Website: crate-barrel
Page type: account-selection
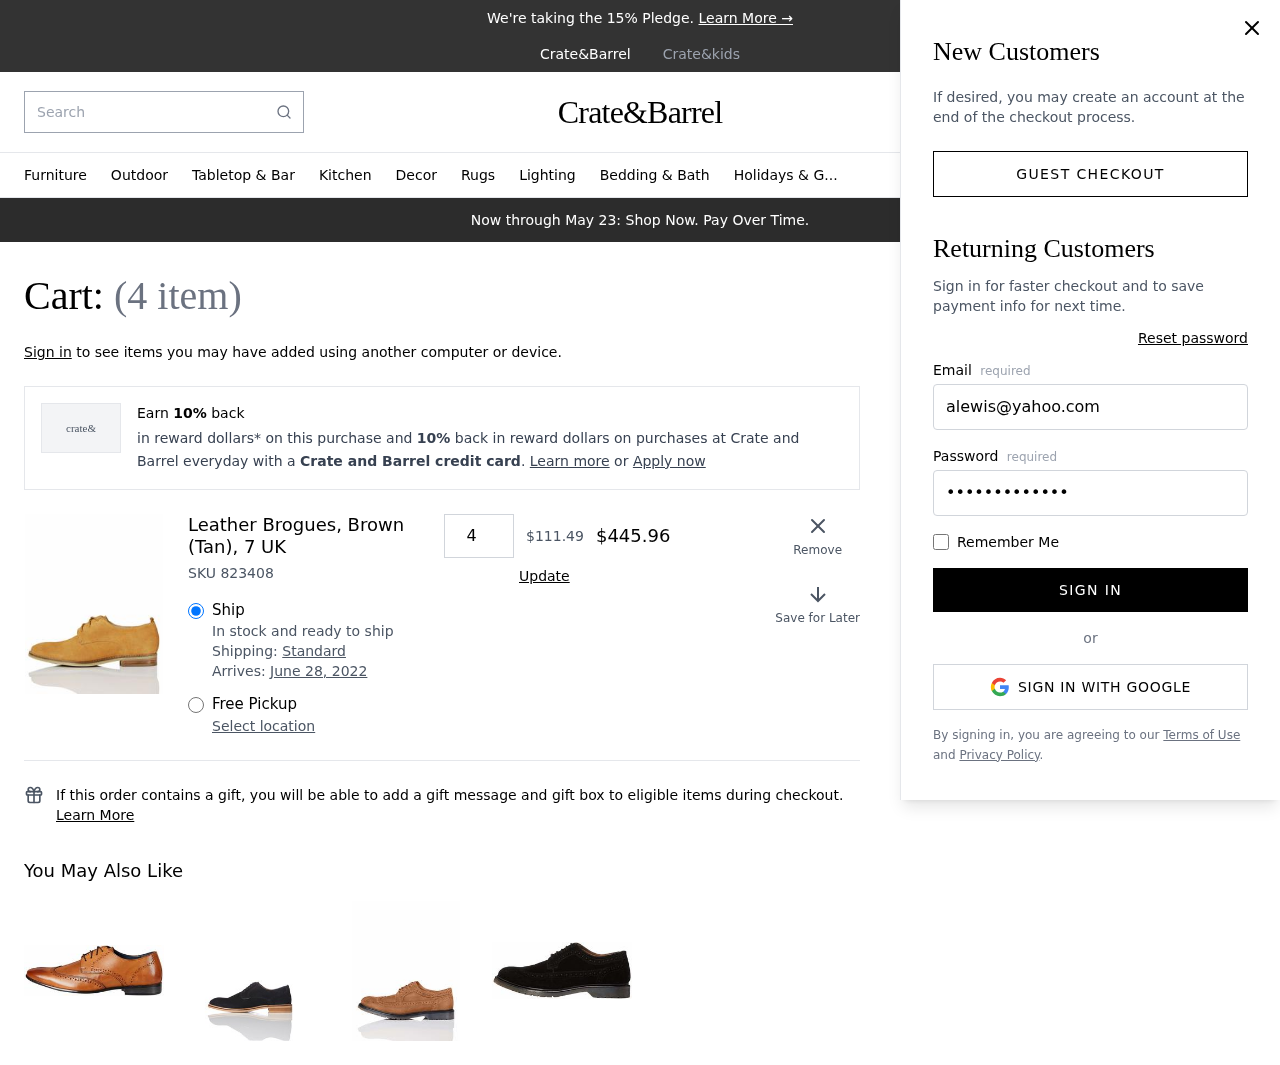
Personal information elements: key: PII_EMAIL
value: alewis@yahoo.com
Product elements: key: PRODUCT1_NAME
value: Leather Brogues, Brown (Tan), 7 UK
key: PRODUCT1_PRICE
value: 111.49
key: PRODUCT1_QUANTITY
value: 4
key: PRODUCT1_SKU
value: SKU 823408
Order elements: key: ORDER_NUM_ITEMS
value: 4
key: ORDER_DELIVERY_DATE
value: June 28, 2022
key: ORDER_SUBTOTAL
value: $445.96
Search elements: key: HEADER_SEARCH
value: Search